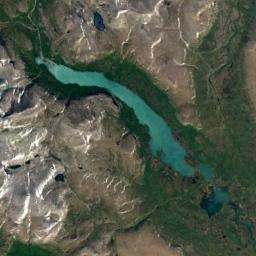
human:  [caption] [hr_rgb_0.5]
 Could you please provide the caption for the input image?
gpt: The lake lies in a mountainous area covered with some vegetation and the water is green .

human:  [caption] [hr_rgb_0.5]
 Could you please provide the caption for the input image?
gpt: The ground is rough around the lake .

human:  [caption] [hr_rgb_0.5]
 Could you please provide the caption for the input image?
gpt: The lake is surrounded by green Spaces .

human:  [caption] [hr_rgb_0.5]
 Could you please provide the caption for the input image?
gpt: A curved strip of light blue lake surrounded by yellow-brown mountains with green plants .

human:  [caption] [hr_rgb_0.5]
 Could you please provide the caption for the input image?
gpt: There are green meadows around the lake in a mountain with many ridges .